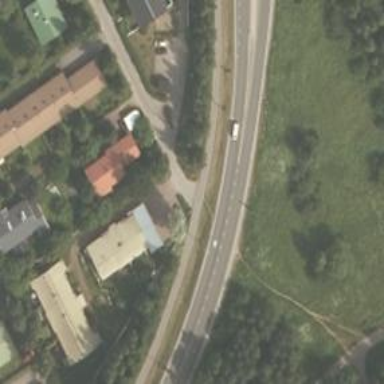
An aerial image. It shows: Asphalt cycleway.